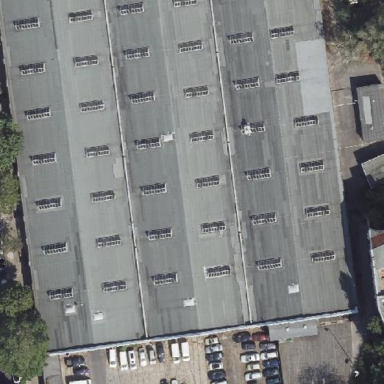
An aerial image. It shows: Police car pound.